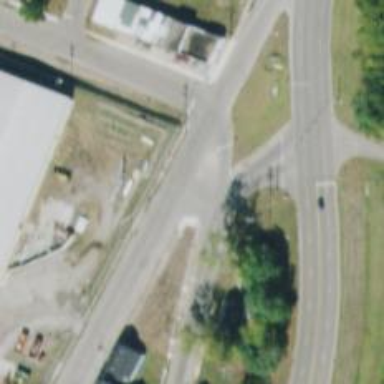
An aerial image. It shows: Secondary link road.